Field crop: maize
Growth stage: 2
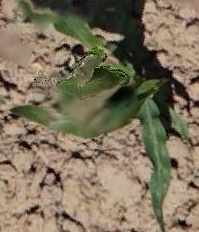
Species: maize